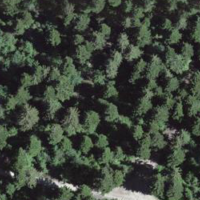
EUNIS habitat code: 43
Species observed at this site:
Silene dioica